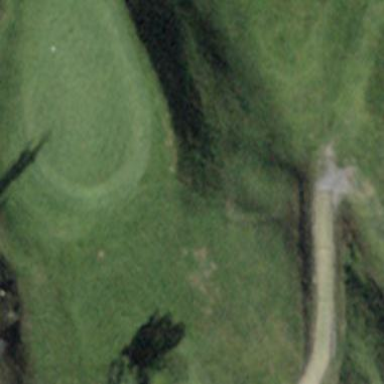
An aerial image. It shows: Golf fairway in the image.